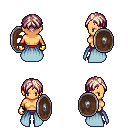
a pixel art fantasy rpg character, female body template, human, tanned skin, overskirt, red pants, white blonde parted hairstyle, gold gloves, shield, four views (front, back, left, right), 2x2 character sprite sheet, small pixel art, hard edges, no anti-aliasing